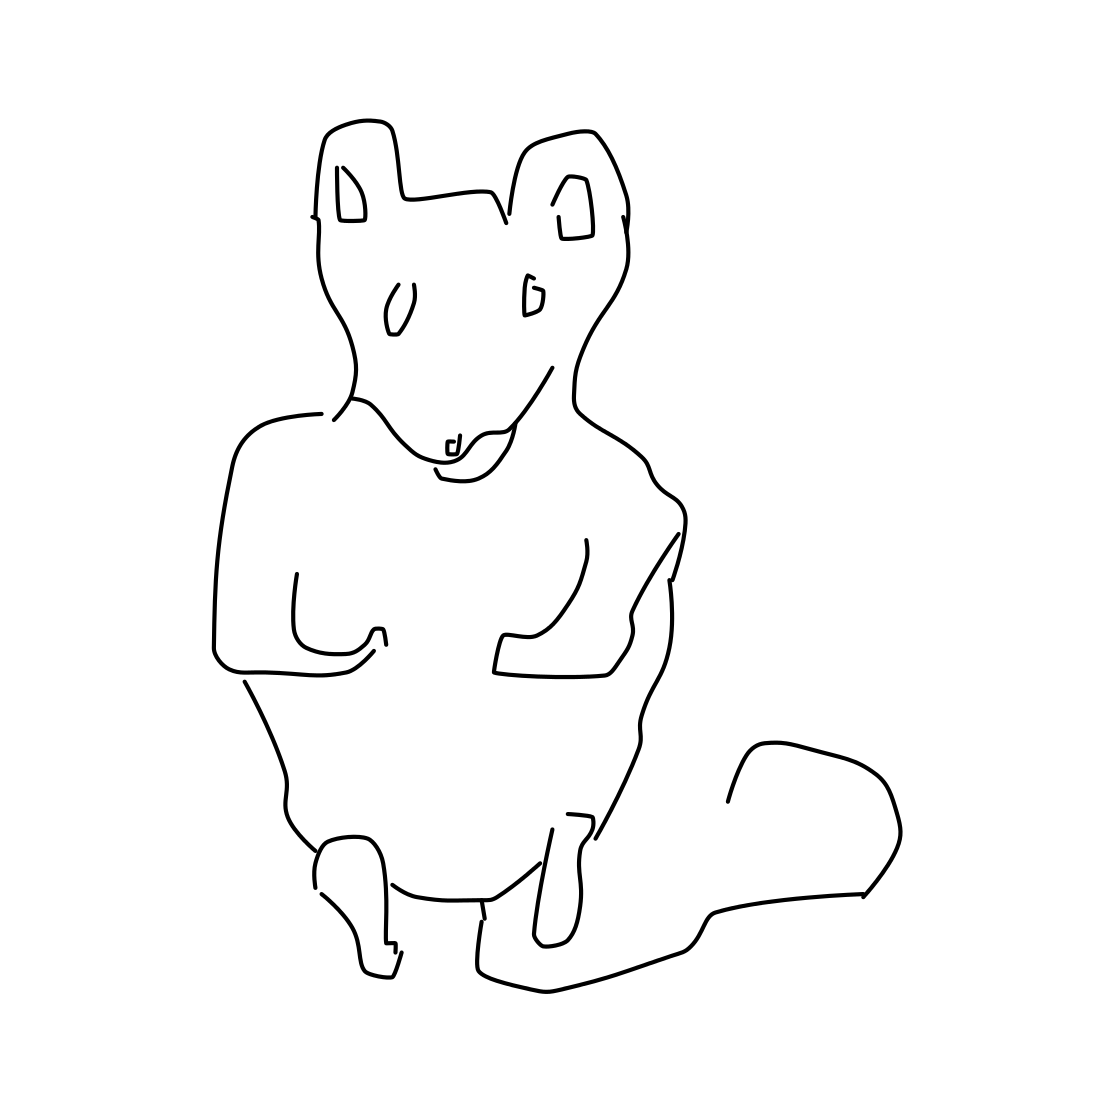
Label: mouse (animal)